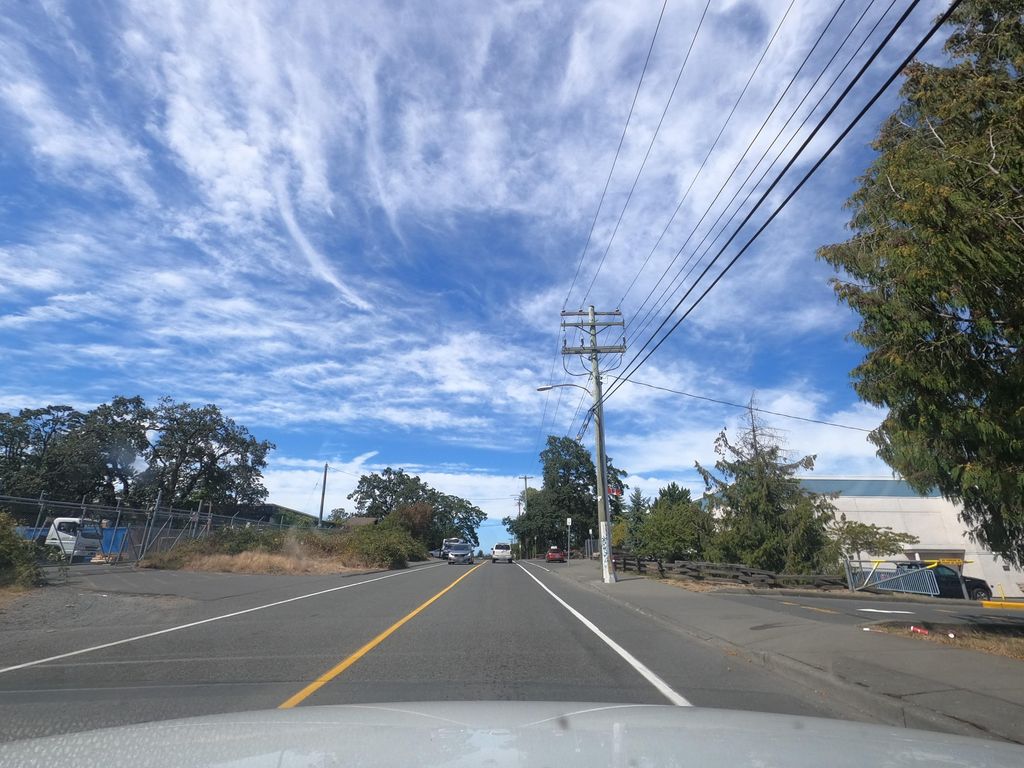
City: victoria